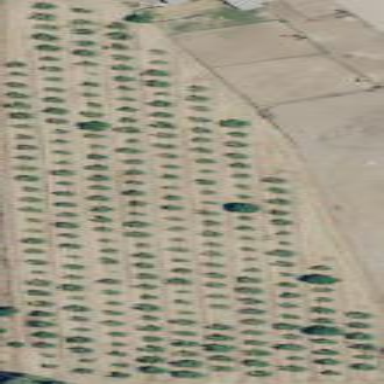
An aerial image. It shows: Orchard.